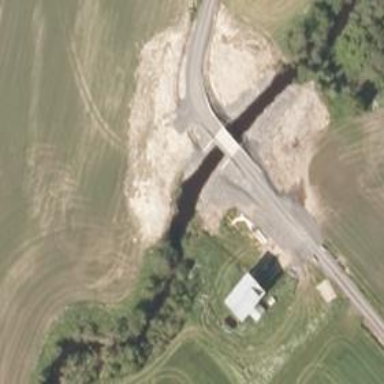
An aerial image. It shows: Unclassified road on bridge.